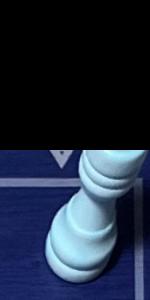
Label: Rook_White